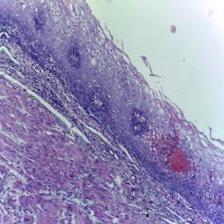
Diagnosis: Normal